Question: When working on web.config files, is there some way to display the xpath to the currently selected/highlighted setting in Visual Studio 2012, or is there some plugin which can do this.
i.e. something which looks like the xpath thing you get at the bottom of the page when editing HTML/ASPX/CSHTML files shown below:
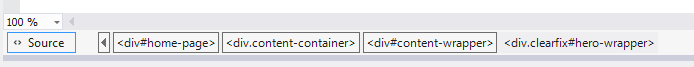
Answer: This is perfect for this. I use it all the time for sitecore patch include files.
<URL>